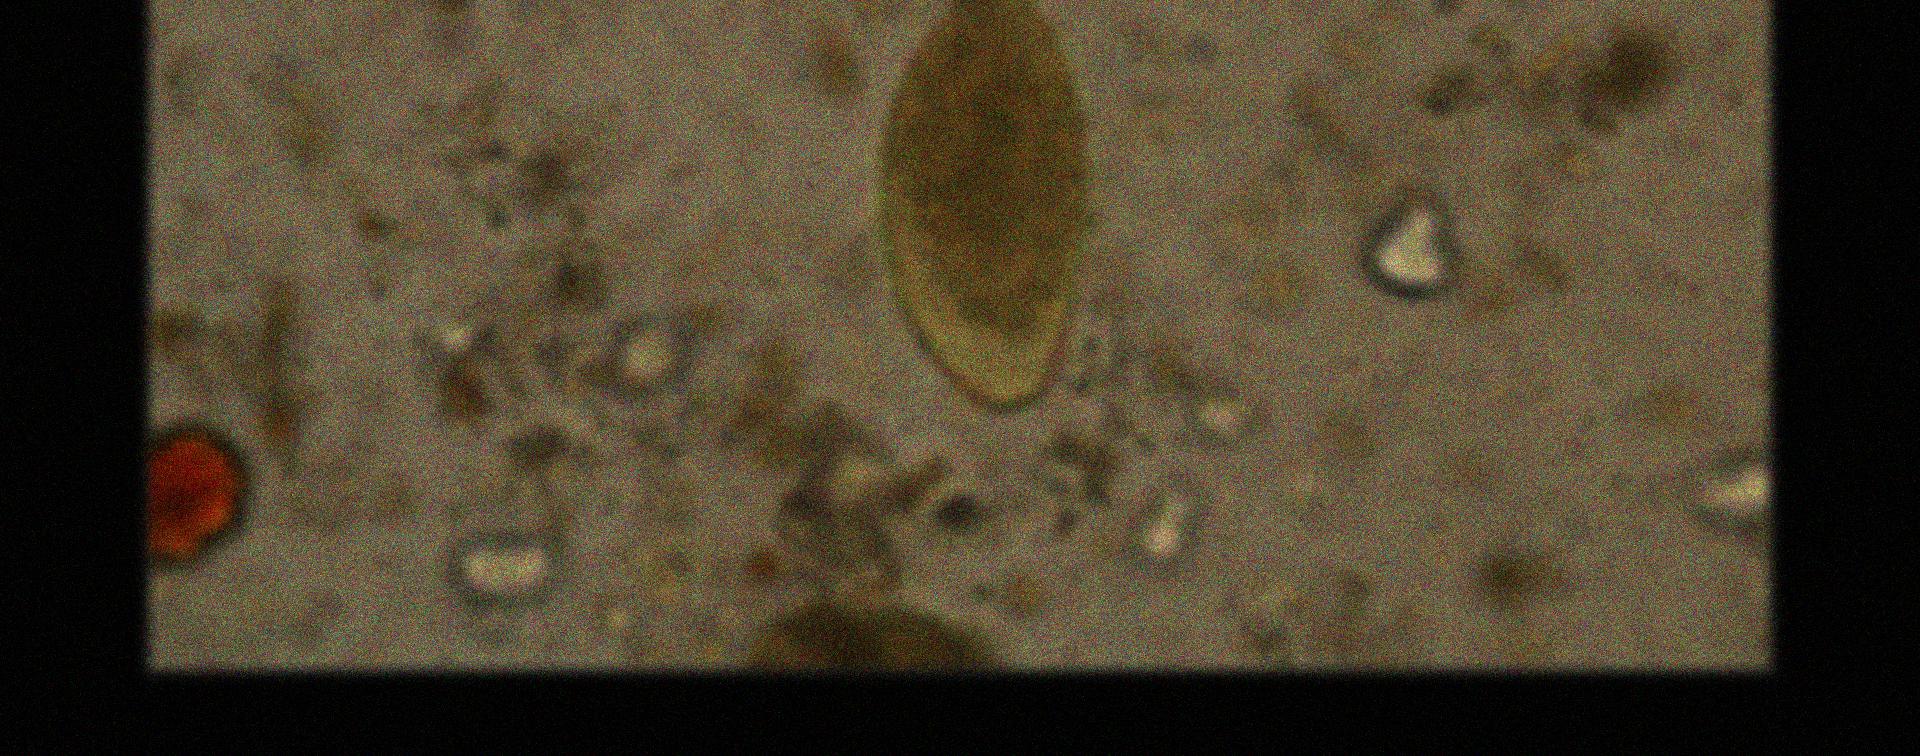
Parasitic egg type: Fasciolopsis buski